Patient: sex M, age 44
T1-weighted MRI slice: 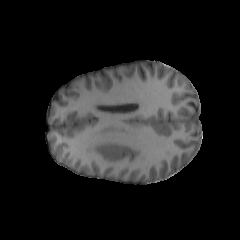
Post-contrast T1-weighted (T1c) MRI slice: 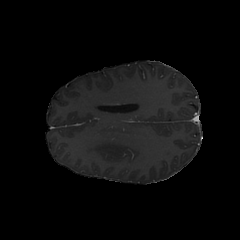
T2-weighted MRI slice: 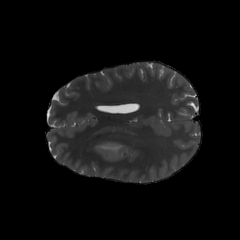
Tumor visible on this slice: yes
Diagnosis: Astrocytoma, IDH-mutant
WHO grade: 3